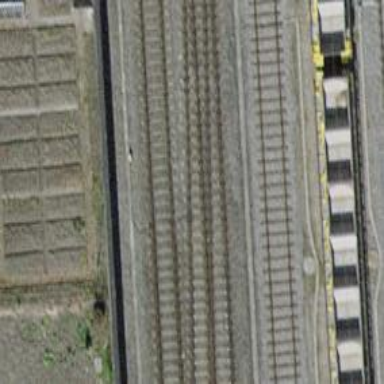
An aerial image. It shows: Single-track electrified railway with contact line.